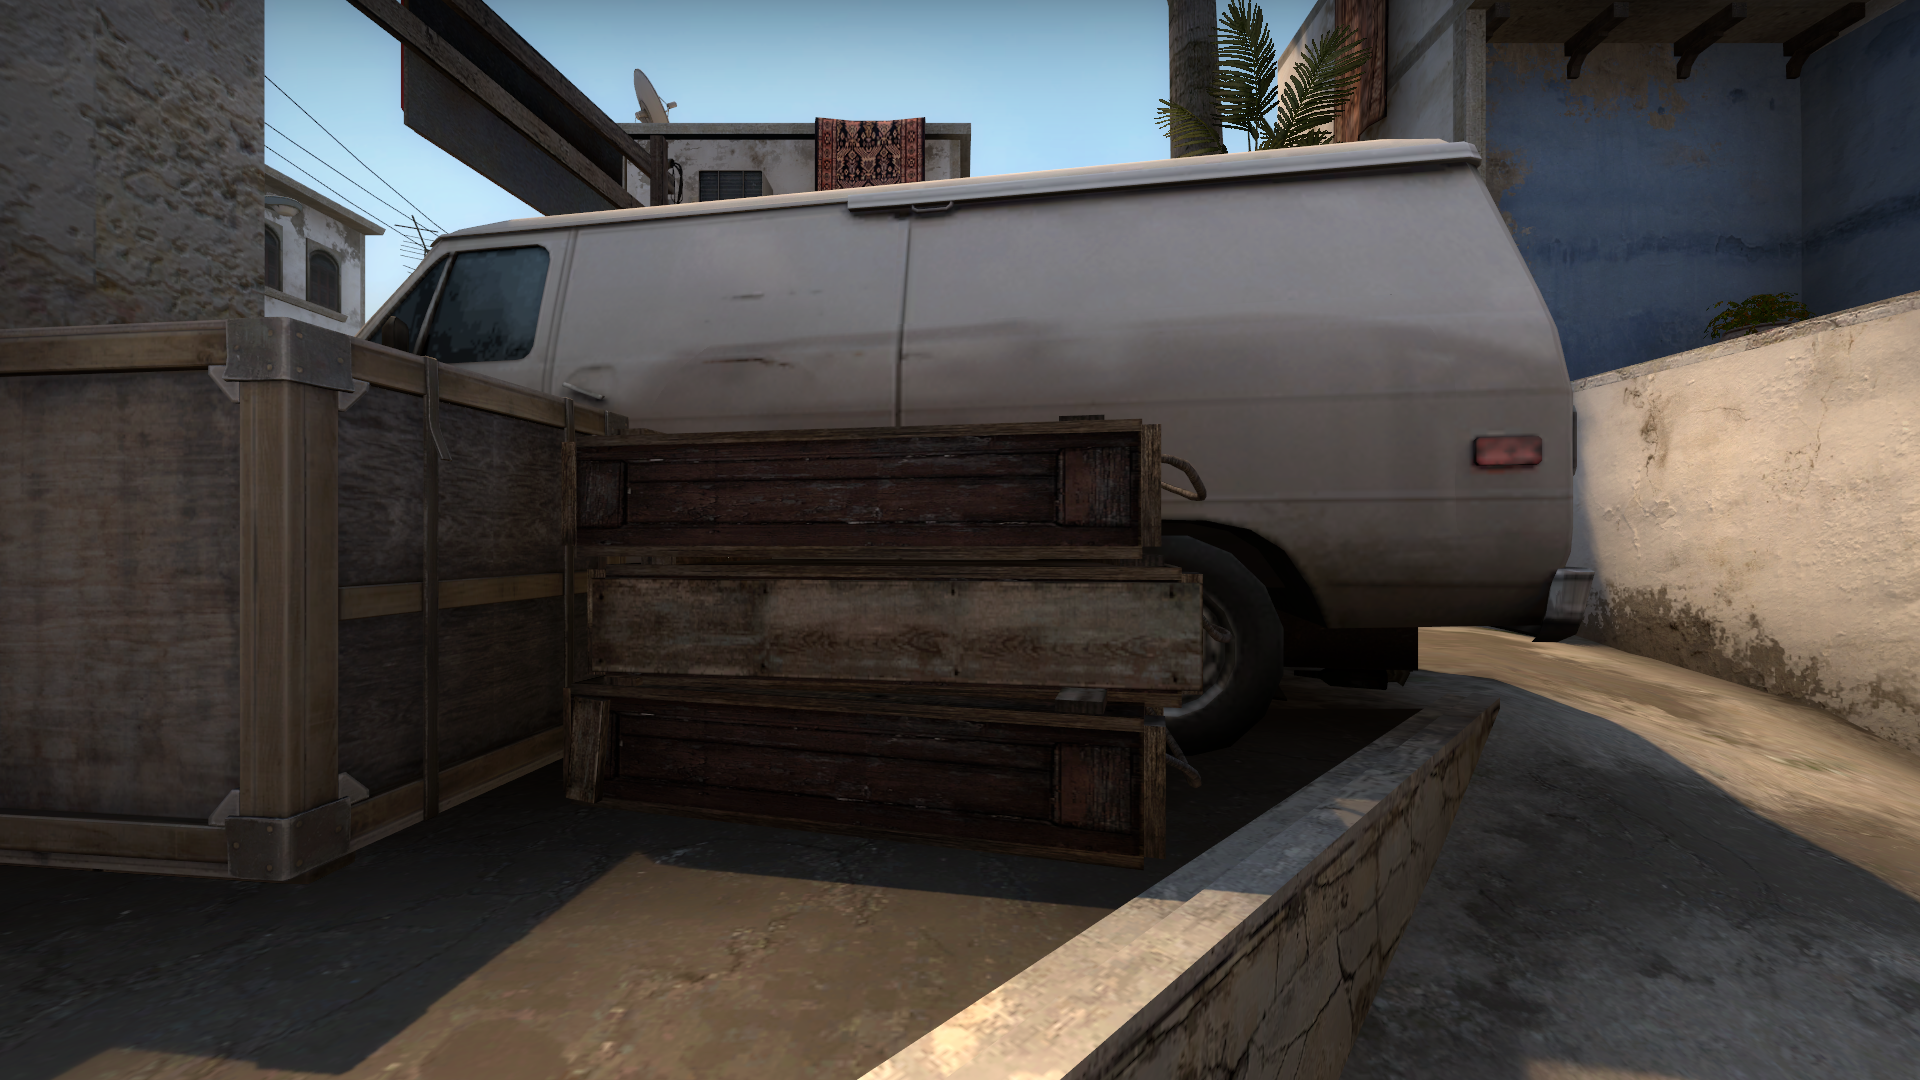
Map: de_mirage